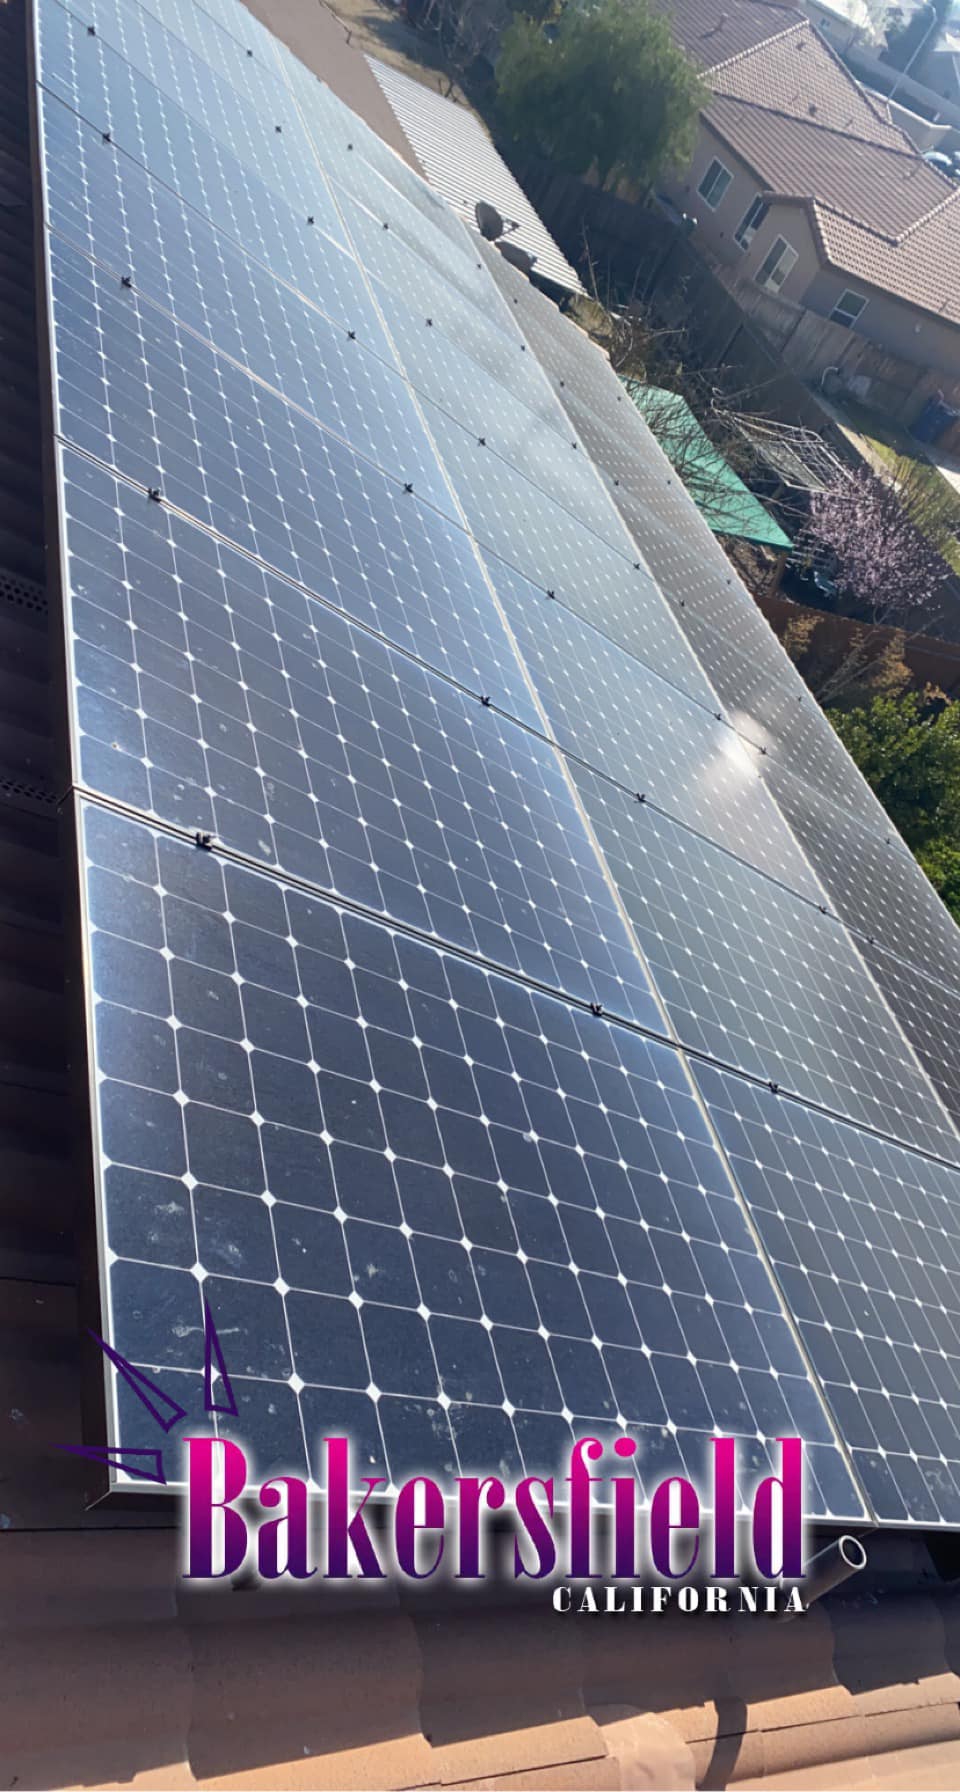
Label: Dusty